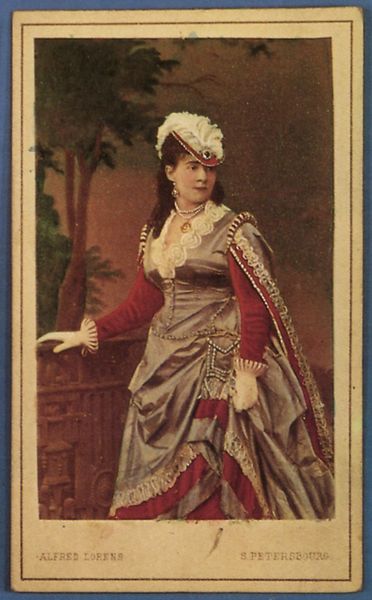
Titel: Opernsängerin, die am Großen Theater von St. Petersburg auftrat
Künstler: Russischer Photograph
Schlagwörter: baum, feder, hand, umhang, grün, ausschnitt, frau, grau, handschuh, handschuhe, hut, kleid, mund, nase, ohrring, schmuck, weiss, blick, dame, rot, haube, mode, arm, falten, federn, gesicht, spitze, ärmel, bildnis, portrait, porträt, haare, kostüm, stickerei, saum, brosche, dekoltee, kopfbedeckung, schrift, kette, mauer, bank, stil, junge frau, rüschen, halskette, foto, fotografie, medaillon, ringe, brokat, karte, postkarte, gerafft, sankt petersburg, farbfotografie, opernsängerin, carte de visite, fder, madam, modestil, operns